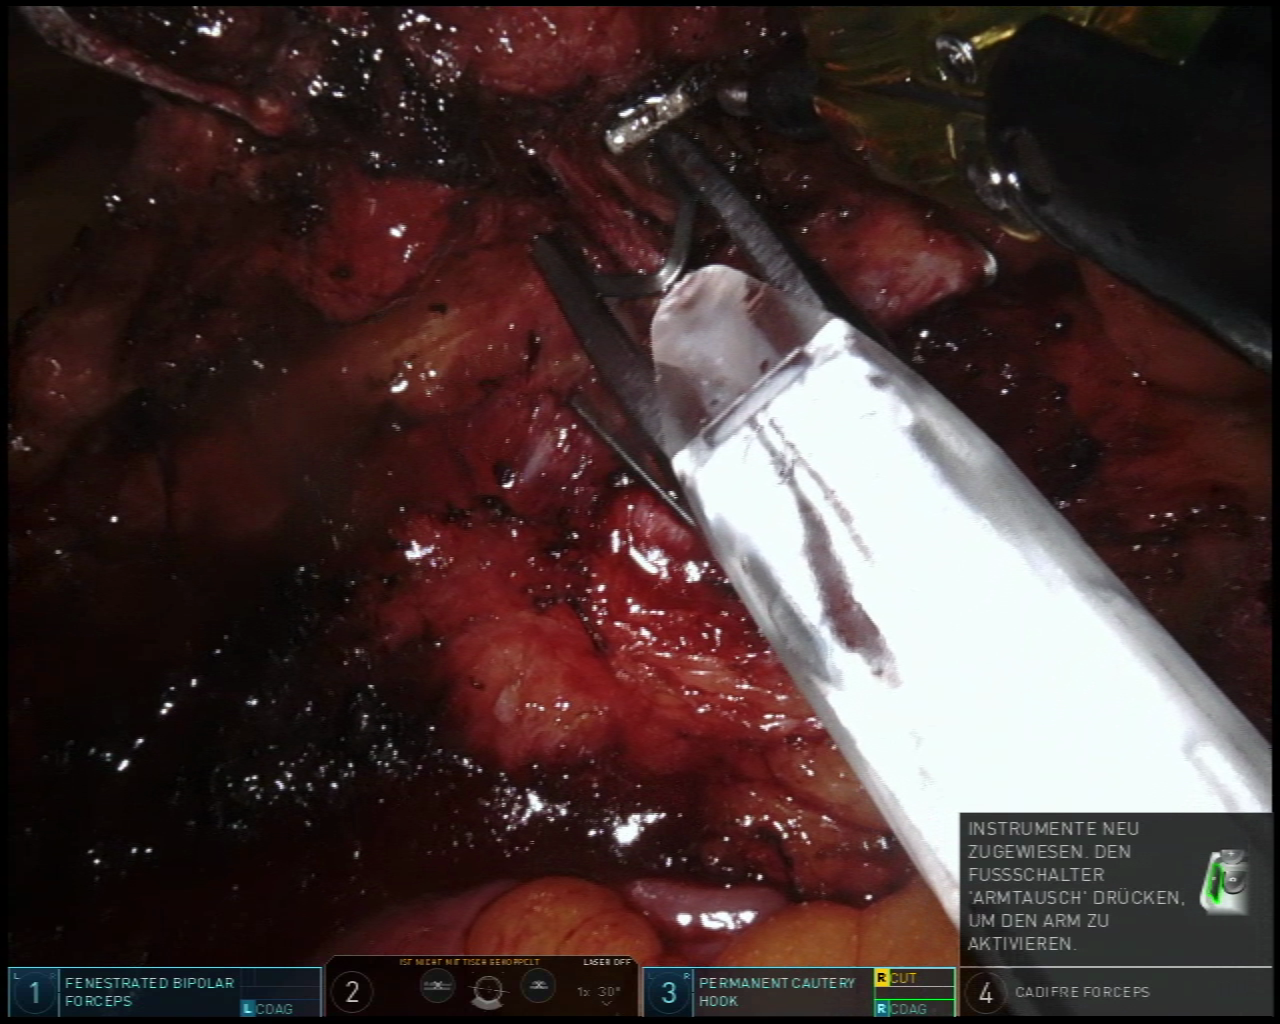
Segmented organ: inferior_mesenteric_artery
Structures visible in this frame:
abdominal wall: no
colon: yes
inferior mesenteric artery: yes
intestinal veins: no
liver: no
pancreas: no
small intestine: no
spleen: no
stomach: no
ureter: no
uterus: no
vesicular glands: no